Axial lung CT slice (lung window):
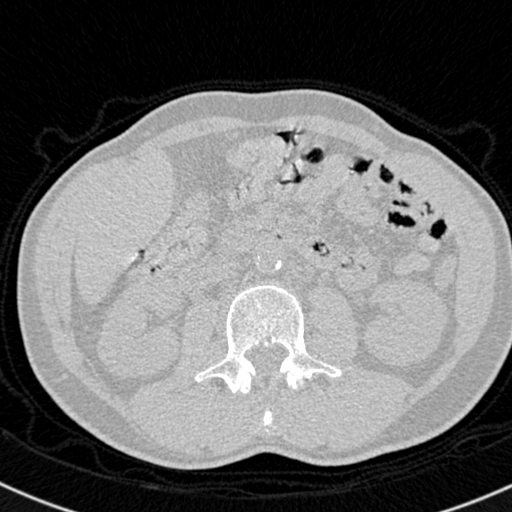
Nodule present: no